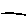
Label: line